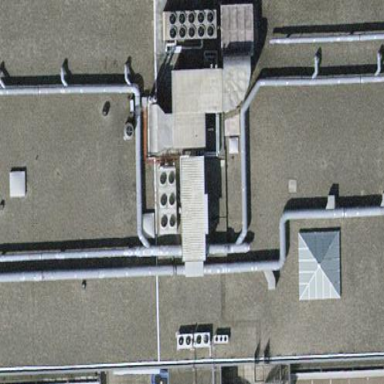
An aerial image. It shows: Building with flat roof.